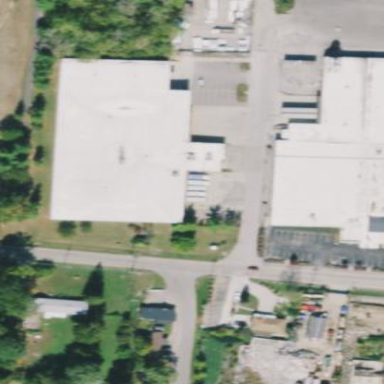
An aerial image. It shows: Industrial building.